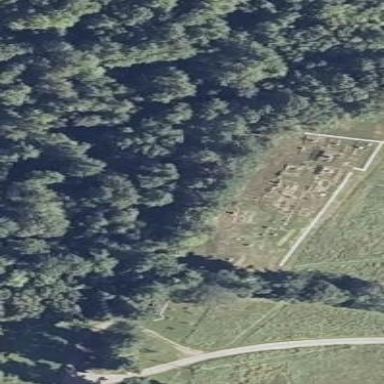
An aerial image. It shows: Cemetery.